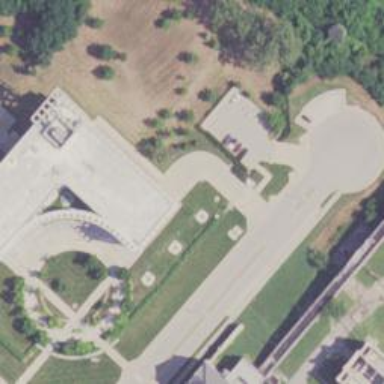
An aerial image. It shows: Courthouse building.